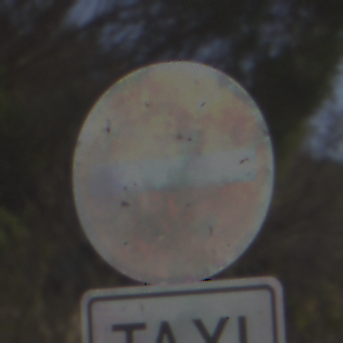
Verkehrszeichen: VerbotDerEinfahrt
Zusatzzeichen unten: BesondereFahrzeugeUndTransportgueter1
Umgebung: Outdoor, RoadRail
Tageszeit: MorningAfternoon
Wetter: PartlyCloudy
Licht: Natural
Jahreszeit: NotSpecified
Kontrast: HighContrast